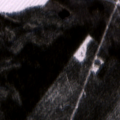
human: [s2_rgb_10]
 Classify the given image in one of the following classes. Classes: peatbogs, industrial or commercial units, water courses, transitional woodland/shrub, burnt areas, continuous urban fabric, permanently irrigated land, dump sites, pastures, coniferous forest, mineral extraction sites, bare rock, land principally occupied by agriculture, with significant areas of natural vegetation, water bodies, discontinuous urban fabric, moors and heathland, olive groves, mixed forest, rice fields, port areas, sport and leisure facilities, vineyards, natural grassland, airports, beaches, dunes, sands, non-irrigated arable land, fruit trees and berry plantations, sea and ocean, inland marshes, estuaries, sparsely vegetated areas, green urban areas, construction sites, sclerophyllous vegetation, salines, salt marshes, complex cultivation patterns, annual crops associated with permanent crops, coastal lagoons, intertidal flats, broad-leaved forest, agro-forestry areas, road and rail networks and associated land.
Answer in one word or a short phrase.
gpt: non-irrigated arable land, coniferous forest, mixed forest, transitional woodland/shrub